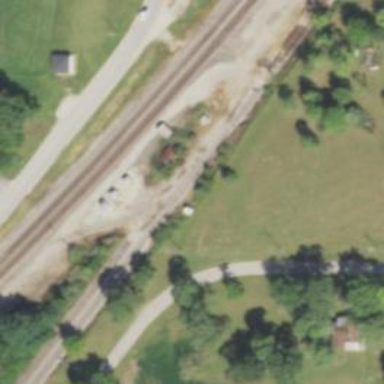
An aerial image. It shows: Abandoned railway.